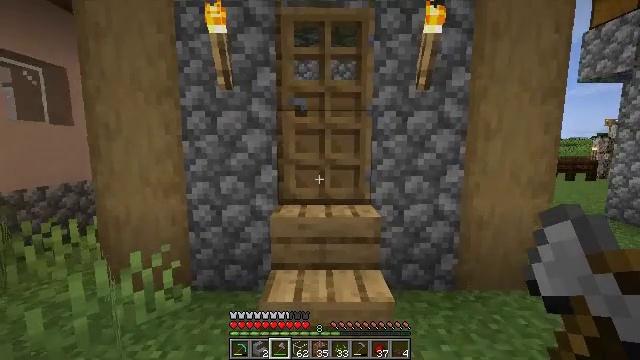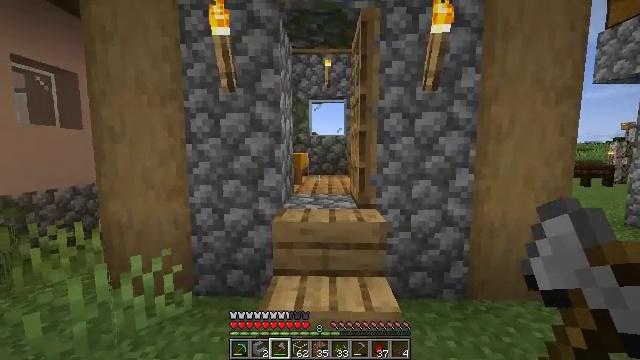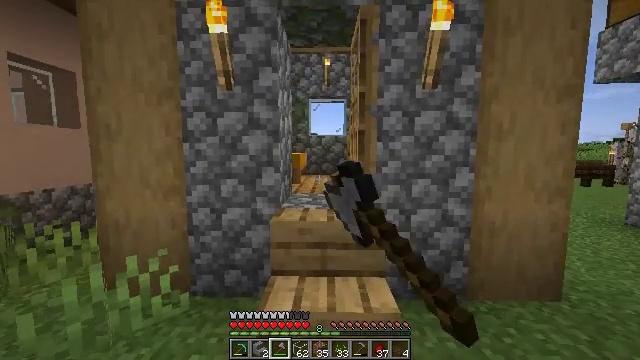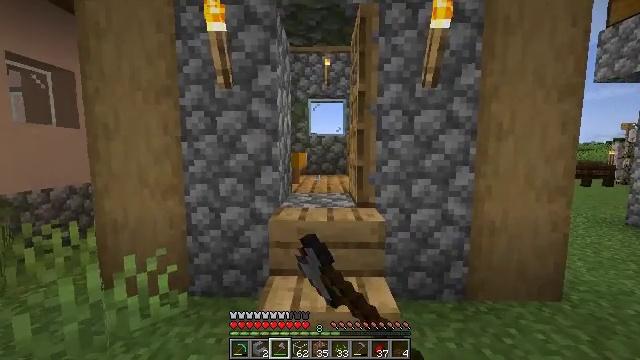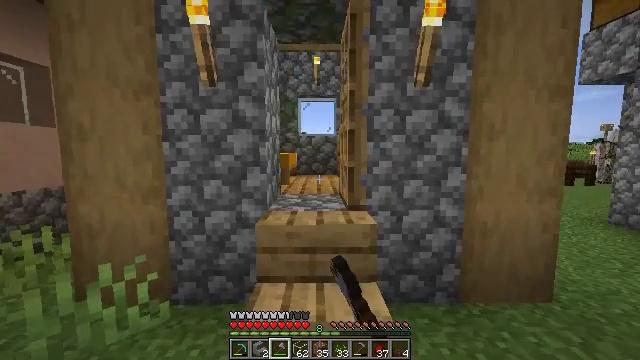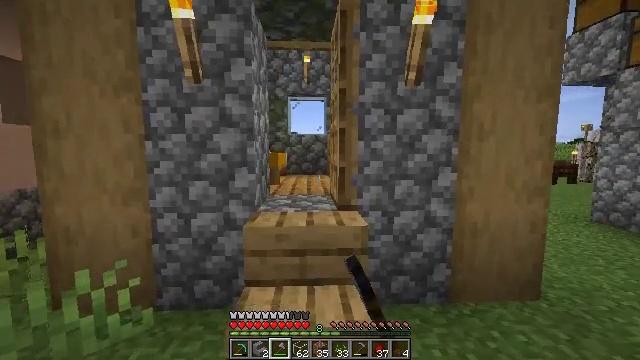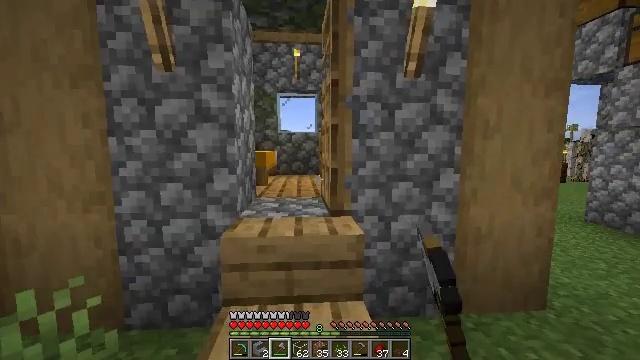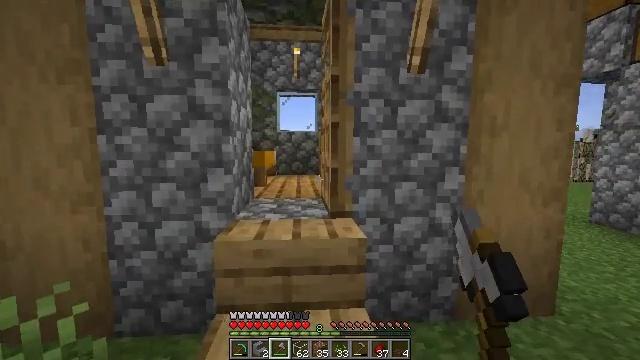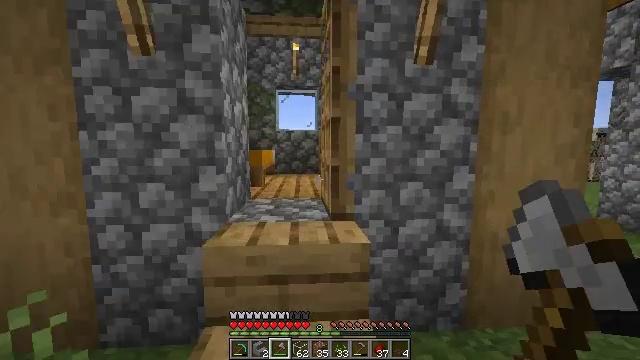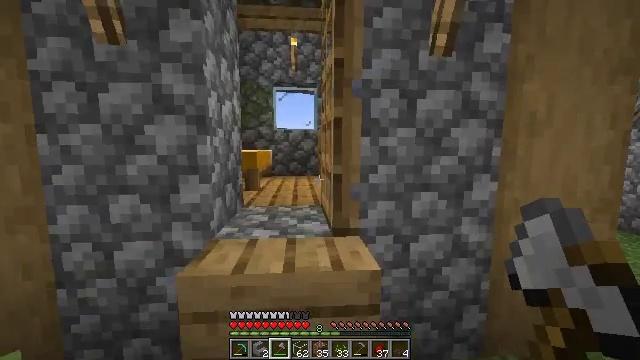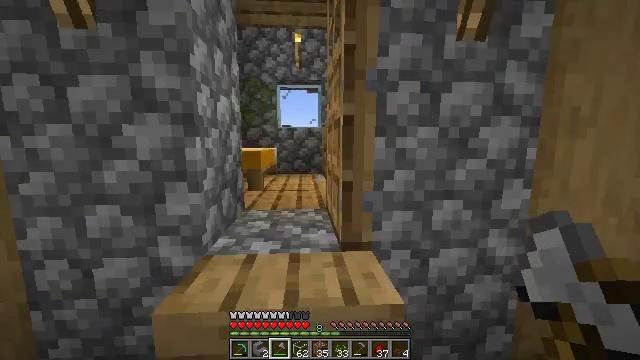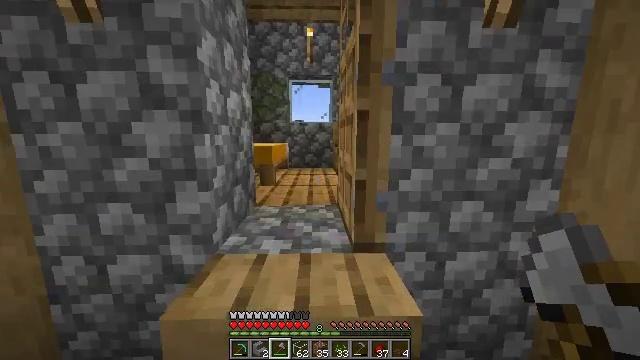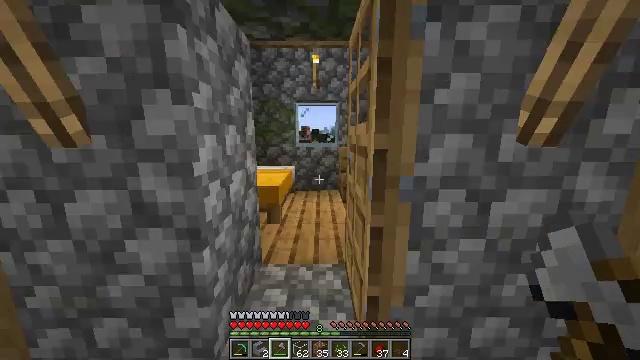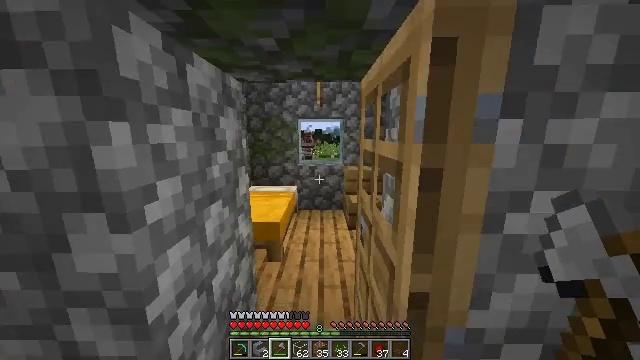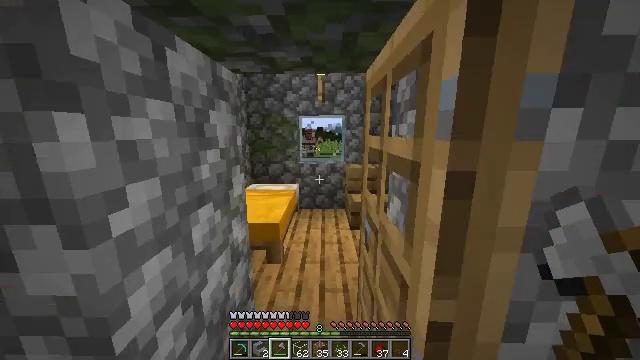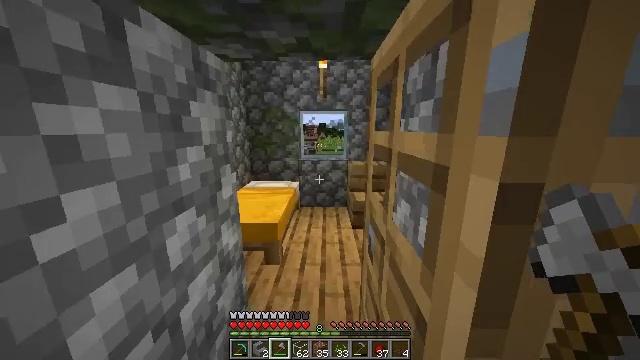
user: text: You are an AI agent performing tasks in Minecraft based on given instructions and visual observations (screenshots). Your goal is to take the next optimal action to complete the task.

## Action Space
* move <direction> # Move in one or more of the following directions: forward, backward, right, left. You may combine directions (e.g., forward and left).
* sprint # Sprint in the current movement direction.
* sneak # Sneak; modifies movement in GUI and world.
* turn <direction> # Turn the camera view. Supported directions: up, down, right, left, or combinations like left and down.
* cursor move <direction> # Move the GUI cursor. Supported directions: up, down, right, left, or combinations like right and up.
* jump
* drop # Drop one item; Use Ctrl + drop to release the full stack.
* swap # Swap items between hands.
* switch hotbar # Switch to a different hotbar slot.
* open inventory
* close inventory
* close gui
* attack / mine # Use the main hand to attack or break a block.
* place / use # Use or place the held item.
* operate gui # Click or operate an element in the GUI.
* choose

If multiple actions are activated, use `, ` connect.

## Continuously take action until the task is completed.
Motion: motion action
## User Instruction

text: Mine the yellow bed to pick it up.
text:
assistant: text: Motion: turn left, use / place
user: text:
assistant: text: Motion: use / place
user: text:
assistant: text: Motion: use / place
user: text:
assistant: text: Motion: move forward, turn right
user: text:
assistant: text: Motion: move forward, turn right
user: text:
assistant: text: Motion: move forward, turn right
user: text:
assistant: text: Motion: move forward
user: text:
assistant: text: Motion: move forward
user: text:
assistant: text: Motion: move forward, sprint
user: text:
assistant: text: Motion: move forward, sprint, turn down
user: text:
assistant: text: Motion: move forward, sprint, turn left and down
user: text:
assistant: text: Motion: move forward, sprint, turn left and down
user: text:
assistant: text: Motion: move forward, sprint
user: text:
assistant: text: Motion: move forward
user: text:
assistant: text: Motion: move forward, turn down
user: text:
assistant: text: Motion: move forward
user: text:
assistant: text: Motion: move forward
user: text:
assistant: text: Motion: move forward
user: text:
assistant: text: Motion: move forward, turn down
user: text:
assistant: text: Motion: move forward, turn down
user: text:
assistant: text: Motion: move forward, turn left and down
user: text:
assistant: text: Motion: move forward, turn left and down
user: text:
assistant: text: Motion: move forward, turn left and down
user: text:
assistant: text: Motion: move forward, turn left and down
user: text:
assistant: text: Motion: move forward
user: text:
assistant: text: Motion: move forward
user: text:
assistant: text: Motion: move forward
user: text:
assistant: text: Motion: move forward
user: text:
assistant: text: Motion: move forward, turn right
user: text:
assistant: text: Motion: move forward, turn right